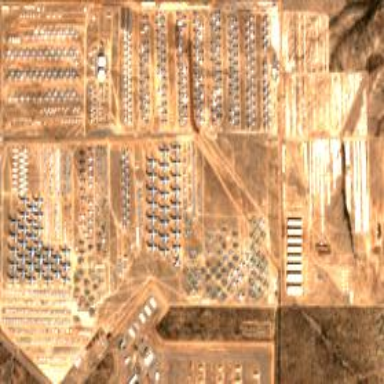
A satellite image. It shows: Aeroplane graveyard.